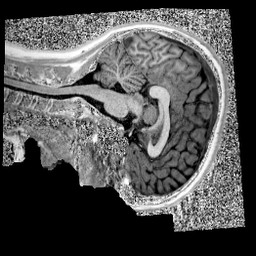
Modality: UNIT1
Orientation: sagittal
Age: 14
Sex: female
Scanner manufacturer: siemens
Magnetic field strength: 3 T
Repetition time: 4 s
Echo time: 0.00299 s